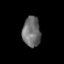
Tissue: prostate
Cell type: Fibroblasts
Senescence score: 0.7091
Nuclear area (px): 530
Mean DAPI intensity: 109.896